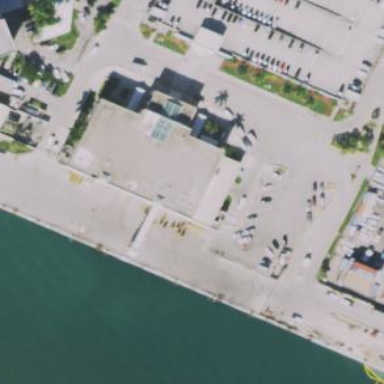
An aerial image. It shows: Building used as cruise terminal.